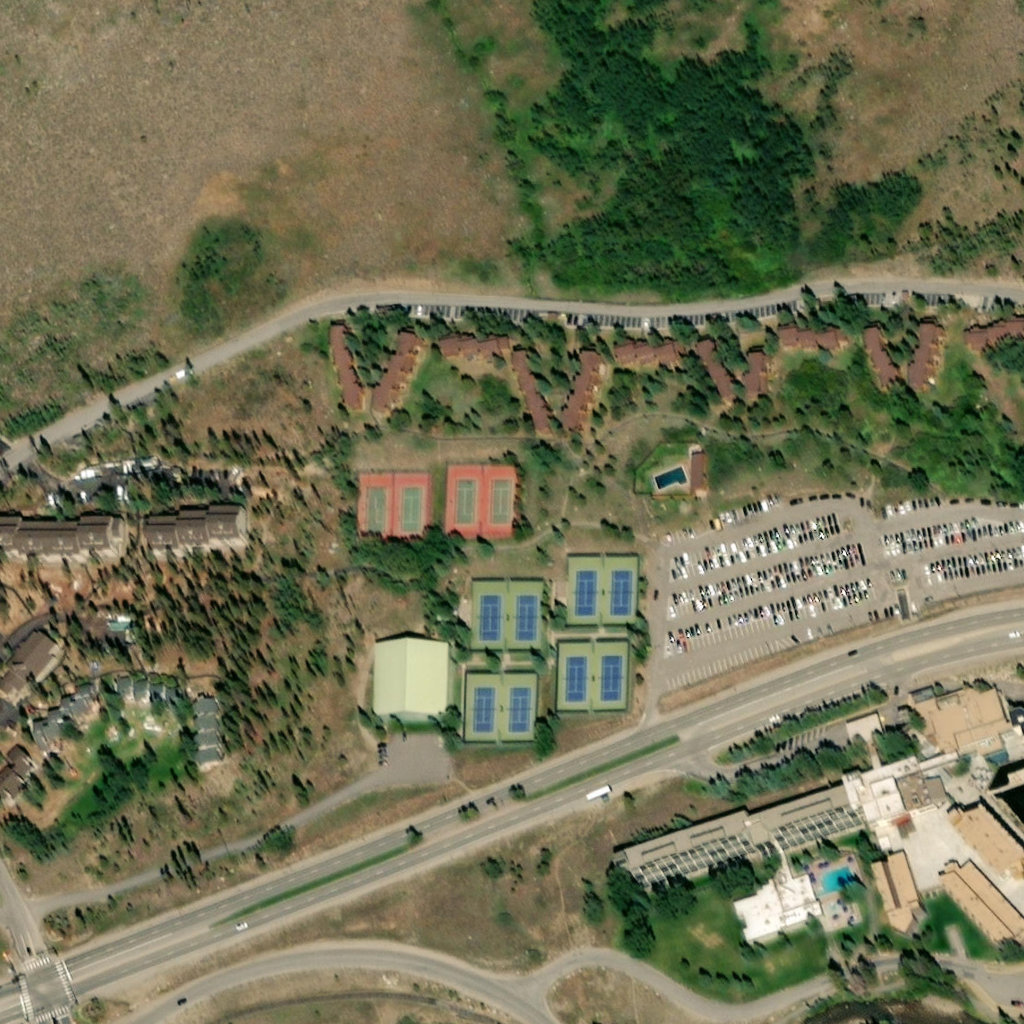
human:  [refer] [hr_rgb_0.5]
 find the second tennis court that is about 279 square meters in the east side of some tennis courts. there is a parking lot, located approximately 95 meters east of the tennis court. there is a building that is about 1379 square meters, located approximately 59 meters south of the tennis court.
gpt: <box>[[44, 46, 46, 50, 0]]</box>